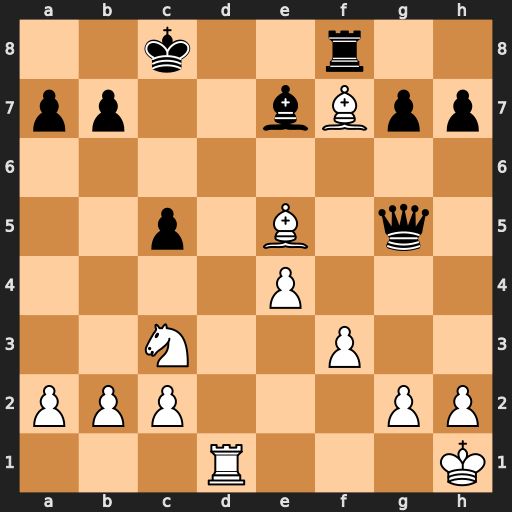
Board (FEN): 2k2r2/pp2bBpp/8/2p1B1q1/4P3/2N2P2/PPP3PP/3R3K
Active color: w
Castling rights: -
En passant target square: -
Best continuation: Be6#